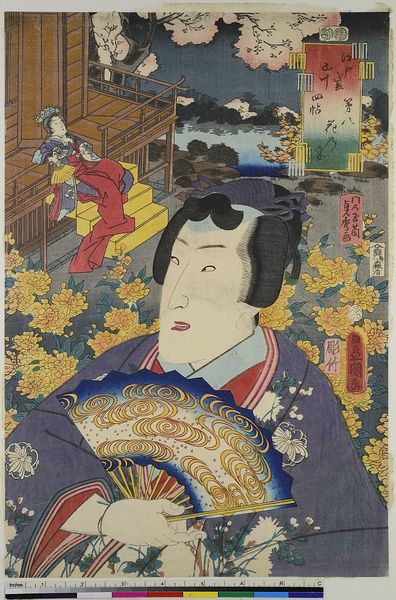
Titel: Der Schauspieler Segawa Kikunojo V in Hana no en, Blatt 8 aus der Serie: Die 54 Kapitel des Edo Violett
Künstler: Utagawa Kunisada
Standort: Hamburg
Institution: Museum für Kunst und Gewerbe Hamburg
Schlagwörter: wasser, blumen, grau, blüten, haus, fächer, theater, farbig, holzschnitt, japan, treppe, stufen, japanisch, außen, loggia, veranda, druckgraphik, druckgrafik, beschriftung, literatur, zeit, schauspieler, farbholzschnitt, schauspielerin, ruhend, kabuki, edo, reproduktionen, druckerzeugnisse, blüte, theateraufführung, ukiyo, genji, monogatari